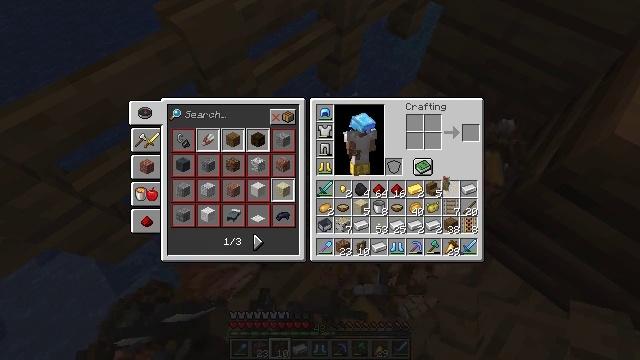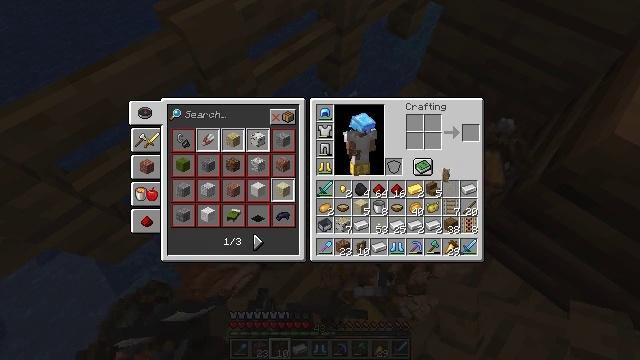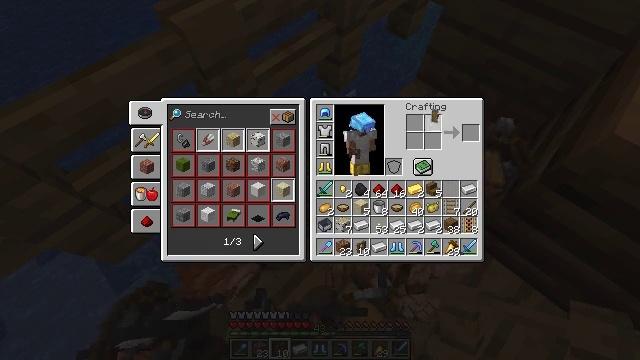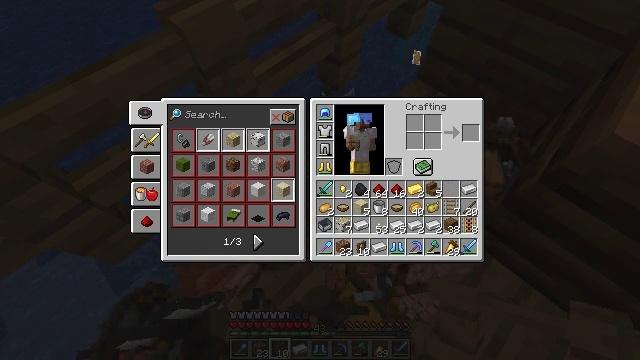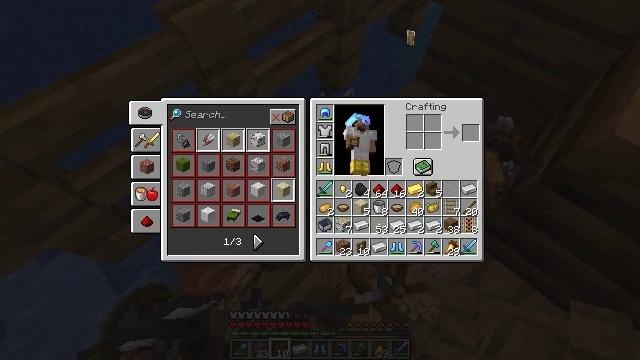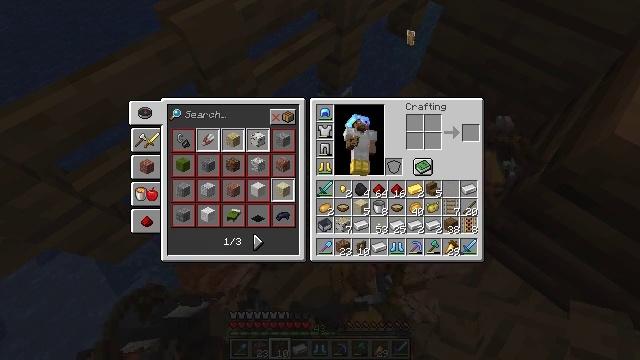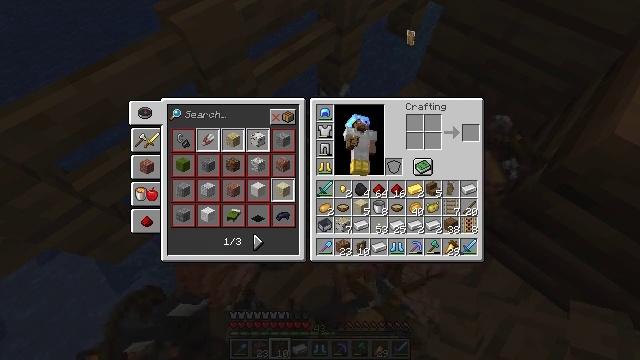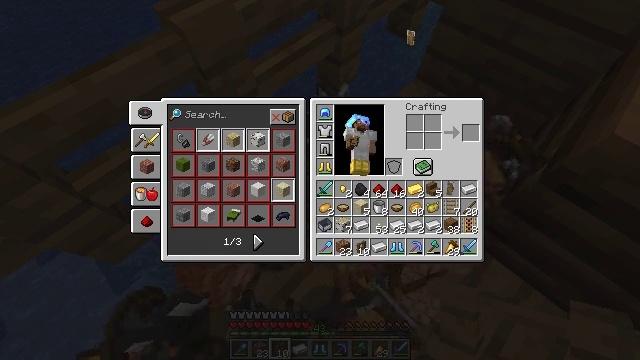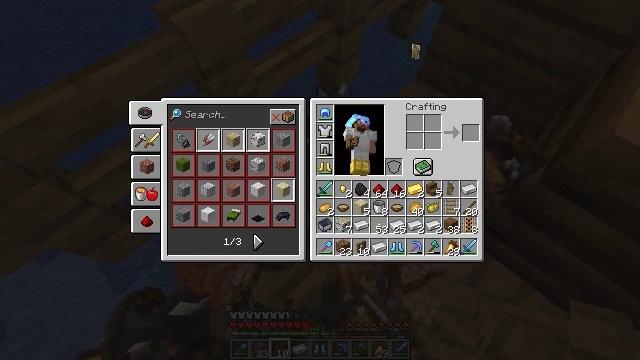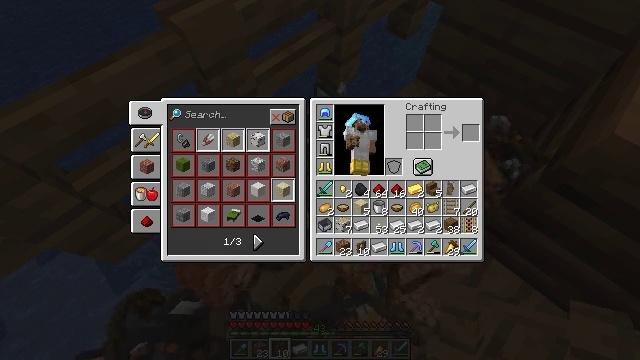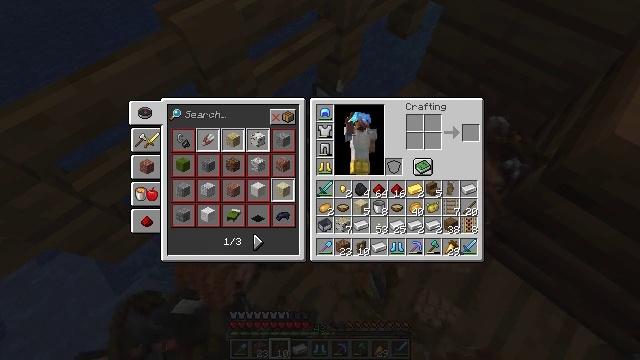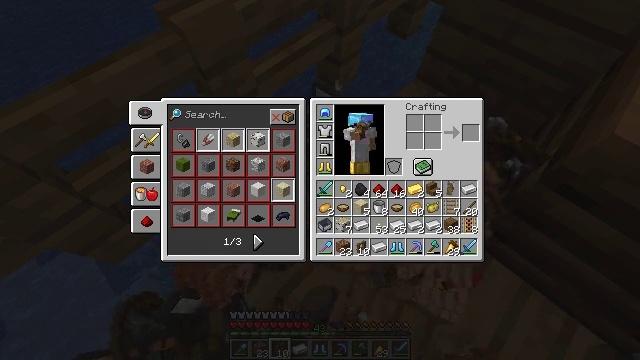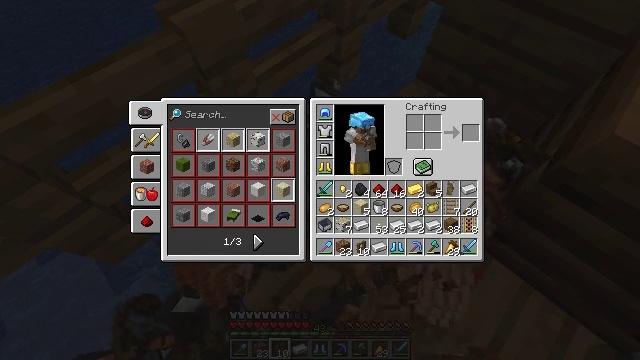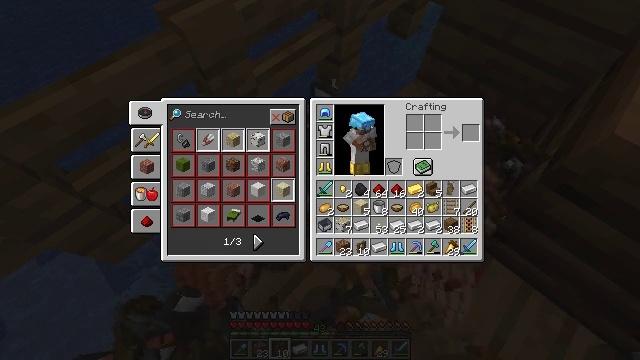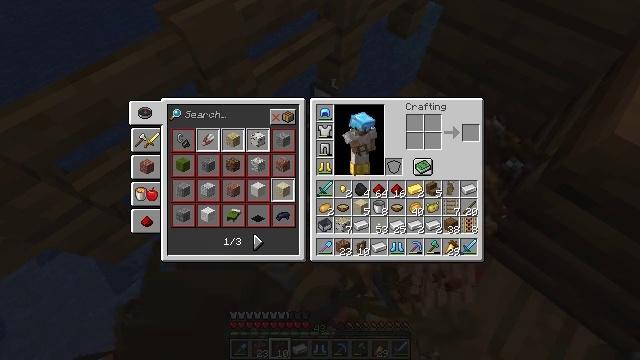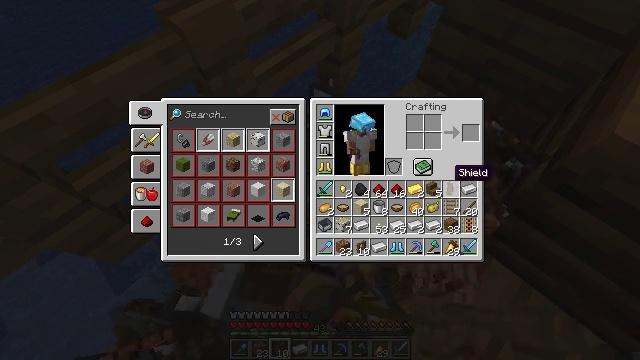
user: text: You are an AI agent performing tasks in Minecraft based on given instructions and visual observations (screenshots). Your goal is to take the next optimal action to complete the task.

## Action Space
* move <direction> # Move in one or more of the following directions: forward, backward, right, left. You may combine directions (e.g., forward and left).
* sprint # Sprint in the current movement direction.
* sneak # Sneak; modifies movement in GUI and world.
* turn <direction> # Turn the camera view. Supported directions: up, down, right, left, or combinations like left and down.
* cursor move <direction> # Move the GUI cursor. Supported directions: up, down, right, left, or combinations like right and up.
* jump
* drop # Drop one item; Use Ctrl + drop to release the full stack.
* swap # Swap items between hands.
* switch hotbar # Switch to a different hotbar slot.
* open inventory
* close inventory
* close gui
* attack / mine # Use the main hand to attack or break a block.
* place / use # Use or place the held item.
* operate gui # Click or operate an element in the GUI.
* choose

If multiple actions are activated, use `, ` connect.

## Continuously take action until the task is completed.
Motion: motion action
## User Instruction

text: Drop a shield.
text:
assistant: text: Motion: cursor move up, operate gui
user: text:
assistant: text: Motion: cursor move left and up, operate gui
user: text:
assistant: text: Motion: cursor move left and up
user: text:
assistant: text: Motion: cursor move up
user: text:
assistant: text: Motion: operate gui
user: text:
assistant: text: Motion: operate gui
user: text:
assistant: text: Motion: operate gui
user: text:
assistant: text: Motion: cursor move down, operate gui
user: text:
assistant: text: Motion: cursor move right and down
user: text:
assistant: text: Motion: cursor move right and down
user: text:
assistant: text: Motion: cursor move down
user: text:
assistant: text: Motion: cursor move down
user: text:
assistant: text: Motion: no_op
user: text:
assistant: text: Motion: cursor move down
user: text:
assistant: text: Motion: no_op
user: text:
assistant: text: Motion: no_op
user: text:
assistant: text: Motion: no_op
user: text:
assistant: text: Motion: no_op
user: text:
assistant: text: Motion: operate gui
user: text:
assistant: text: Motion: cursor move up, operate gui
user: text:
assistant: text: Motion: cursor move left and up, operate gui
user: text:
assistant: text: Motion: cursor move left and up
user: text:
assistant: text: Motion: cursor move up
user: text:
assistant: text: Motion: operate gui
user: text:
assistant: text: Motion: operate gui
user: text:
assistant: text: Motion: operate gui
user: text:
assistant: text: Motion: operate gui
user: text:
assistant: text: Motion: cursor move right and down
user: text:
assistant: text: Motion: cursor move right and down
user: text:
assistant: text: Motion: cursor move down